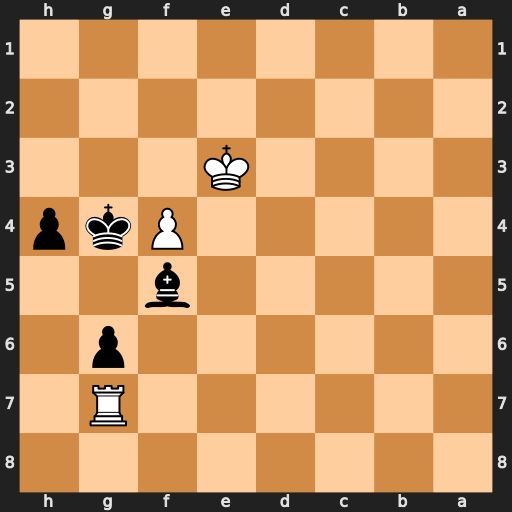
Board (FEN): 8/6R1/6p1/5b2/5Pkp/4K3/8/8
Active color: b
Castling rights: -
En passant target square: -
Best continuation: Kg3 Ra7 h3